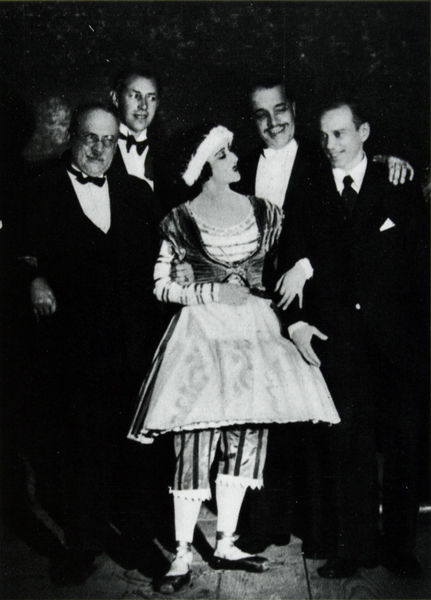
Titel: v.l.n.r.: Alexandre Benois, Serge Grigoriev, Tamara Karsavina, Sergei Diaghilev und Vaslav Nijinsky am 18. Juni 1929
Künstler: Boris Lipnitzki
Schlagwörter: frau, schwarz, kostüm, bühne, fliege, zirkus